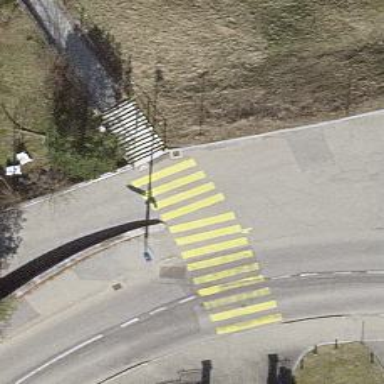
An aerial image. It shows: Set of steps on the road.